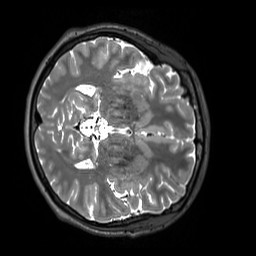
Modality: T2w
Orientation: axial
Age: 22
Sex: female
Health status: healthy
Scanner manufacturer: siemens
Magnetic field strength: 3 T
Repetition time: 3.2 s
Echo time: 0.412 s